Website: lowes
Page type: cart
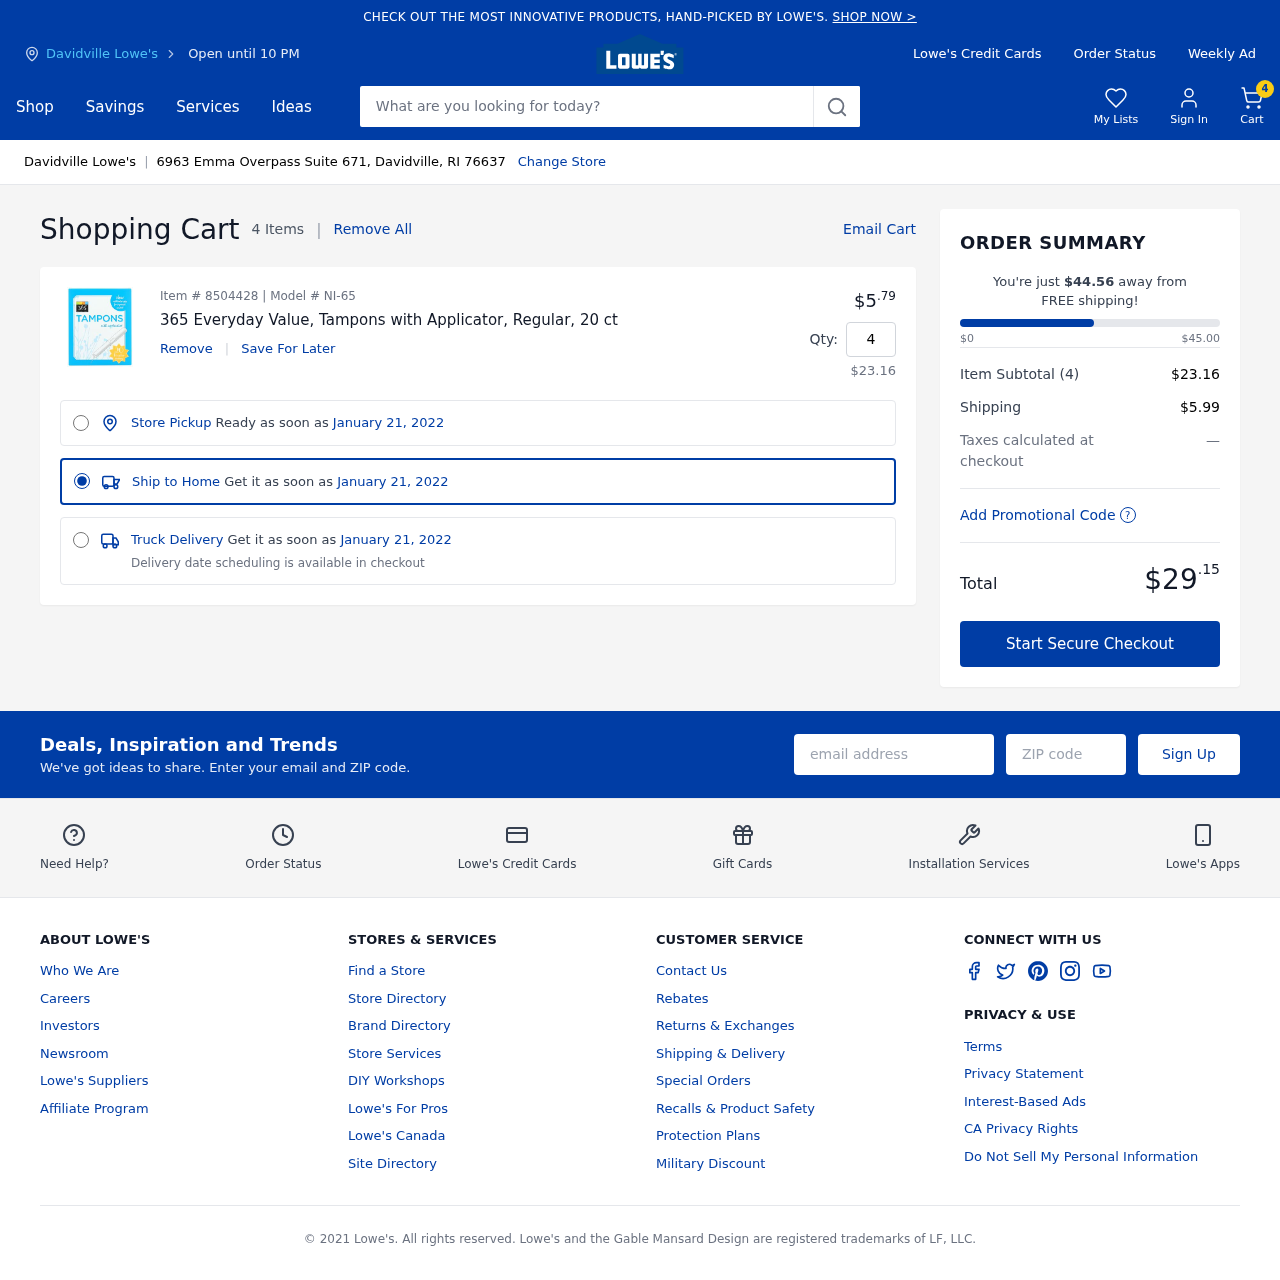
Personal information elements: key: PII_CITY
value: Davidville Lowe's
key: PII_EMAIL
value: terry_bailey@hotmail.com
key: PII_POSTCODE
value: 76637
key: PII_STREET
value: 6963 Emma Overpass Suite 671
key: PII_CITY_STATE_ZIP
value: Davidville, RI 76637
Product elements: key: PRODUCT1_NAME
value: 365 Everyday Value, Tampons with Applicator, Regular, 20 ct
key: PRODUCT1_PRICE
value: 5.79
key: PRODUCT1_QUANTITY
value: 4
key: PRODUCT1_SUBTOTAL
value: $23.16
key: PRODUCT_ITEM_NUMBER
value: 8504428
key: PRODUCT_MODEL_NUMBER
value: NI-65
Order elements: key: ORDER_NUM_ITEMS
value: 4
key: ORDER_NUM_ITEMS
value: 4 Items
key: ORDER_DELIVERY_DATE
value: January 21, 2022
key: ORDER_SUBTOTAL
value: $23.16
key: ORDER_SHIPPING_COST
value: $5.99
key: ORDER_TOTAL
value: $29.15
Search elements: key: HEADER_SEARCH
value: What are you looking for today?